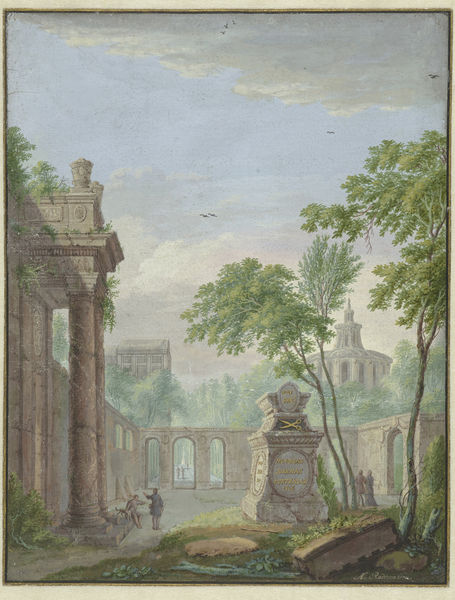
Titel: Tuin met een tombe ter nagedachtenis aan Johanna Koerten Blok
Künstler: Abraham Rademaker
Standort: Amsterdam
Institution: Rijksmuseum
Schlagwörter: himmel, aquarell, bäume, menschen, säulen, häuser, vögel, italien, farbe, ruine, palast, grabstätte